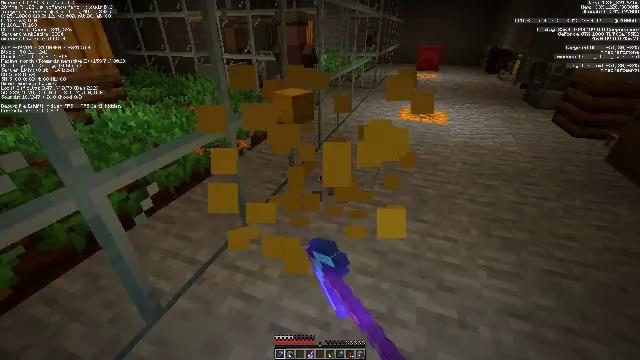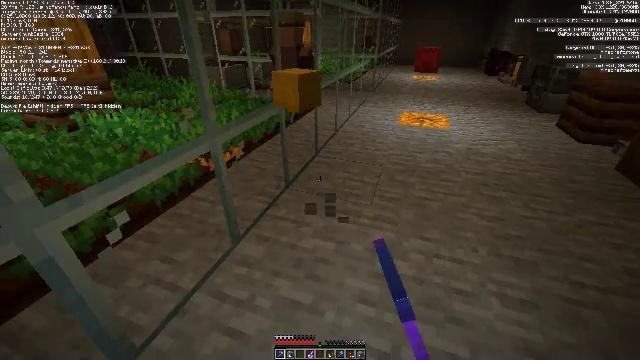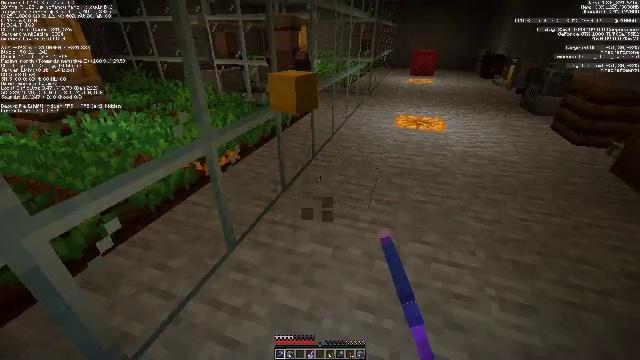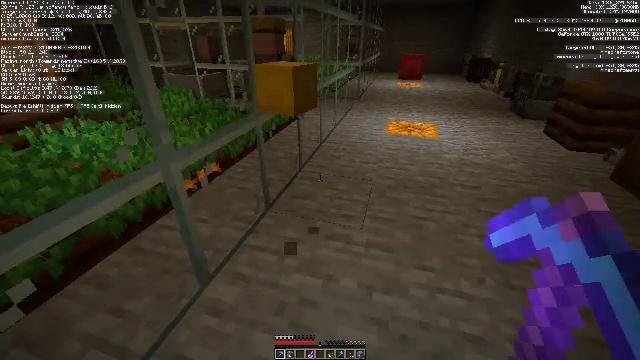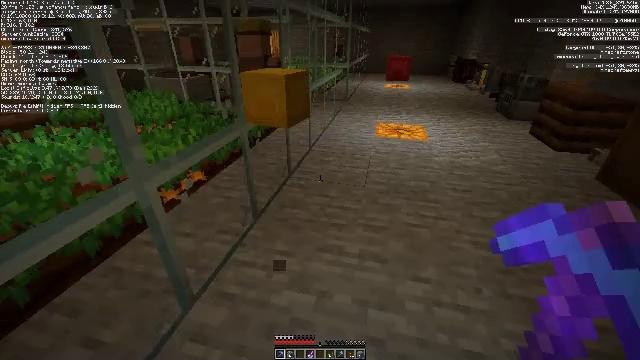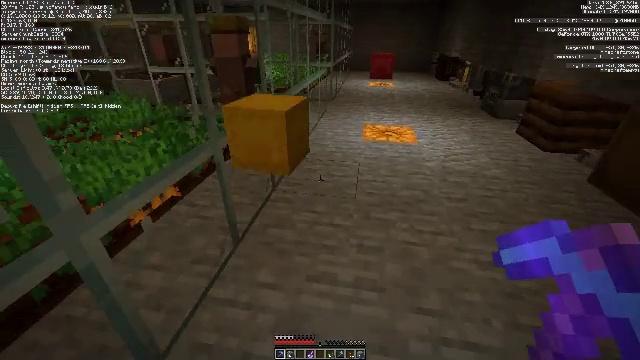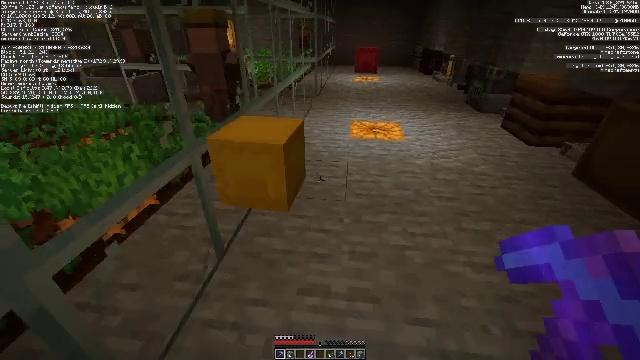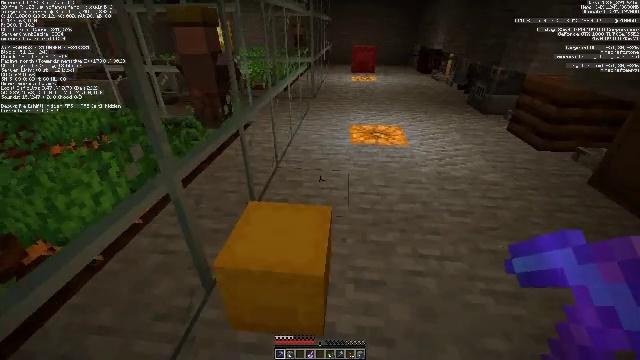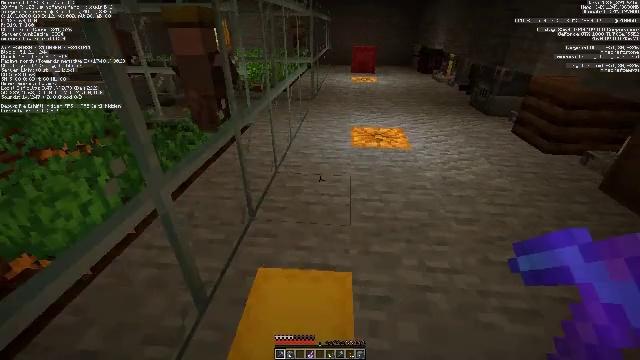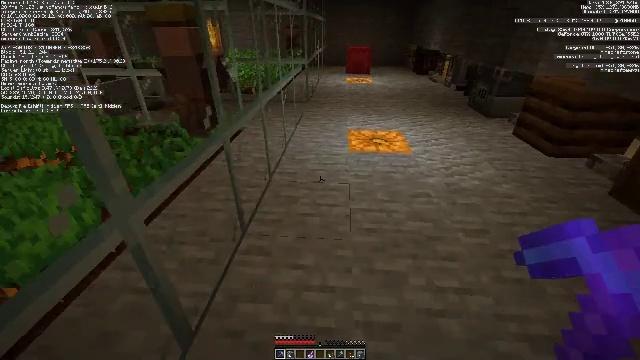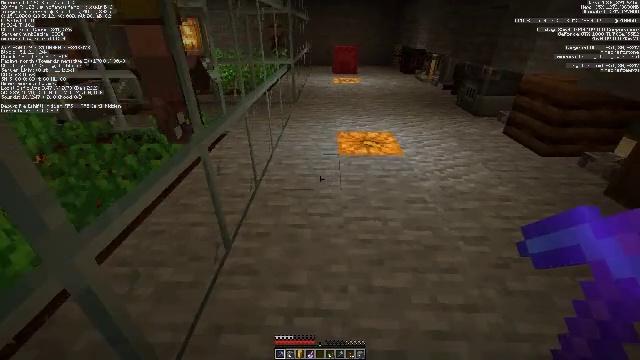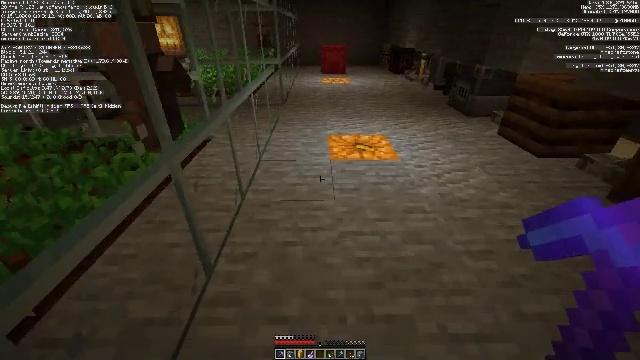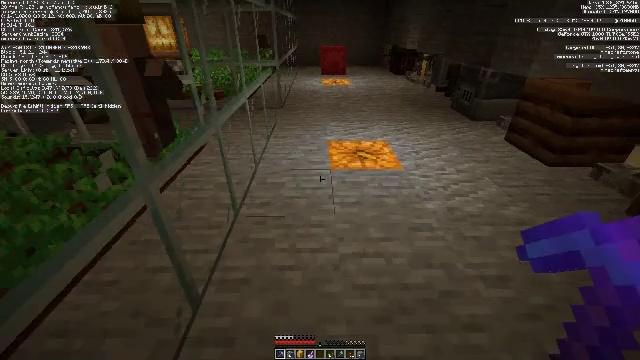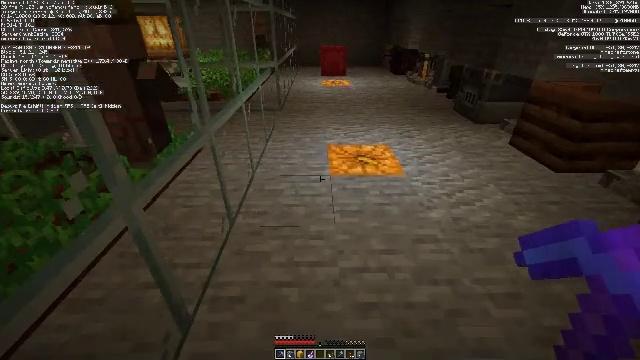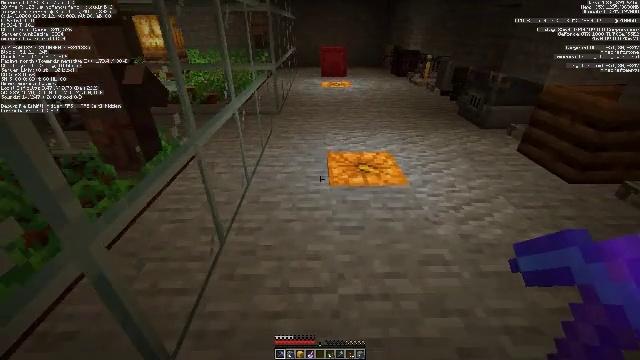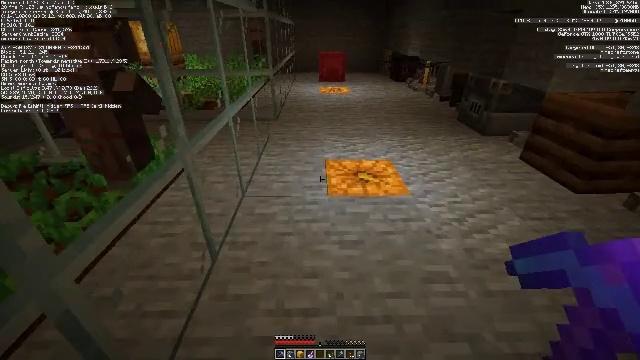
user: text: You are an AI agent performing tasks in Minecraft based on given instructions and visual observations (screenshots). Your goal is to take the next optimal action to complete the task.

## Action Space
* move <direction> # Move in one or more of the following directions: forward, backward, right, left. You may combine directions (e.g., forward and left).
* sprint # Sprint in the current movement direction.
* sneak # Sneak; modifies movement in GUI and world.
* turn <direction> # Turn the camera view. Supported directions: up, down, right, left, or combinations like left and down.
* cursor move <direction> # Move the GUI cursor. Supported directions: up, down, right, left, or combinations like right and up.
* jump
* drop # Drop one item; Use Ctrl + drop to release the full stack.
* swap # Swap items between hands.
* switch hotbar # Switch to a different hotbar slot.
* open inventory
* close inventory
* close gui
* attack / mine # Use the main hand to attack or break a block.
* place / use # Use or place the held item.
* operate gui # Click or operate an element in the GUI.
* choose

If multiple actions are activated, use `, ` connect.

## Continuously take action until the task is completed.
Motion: motion action
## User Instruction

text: Get back the red shulker box.
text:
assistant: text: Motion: move forward
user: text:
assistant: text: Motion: move forward
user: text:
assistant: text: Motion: move forward, turn right
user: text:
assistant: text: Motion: move forward, turn right
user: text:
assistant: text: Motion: move forward, turn right
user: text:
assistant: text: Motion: move forward, turn right and down
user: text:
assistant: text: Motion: move forward
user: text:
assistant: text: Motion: move forward
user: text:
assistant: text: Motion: move forward, turn right
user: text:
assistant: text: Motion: move forward, turn right
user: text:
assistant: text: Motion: move forward, turn right
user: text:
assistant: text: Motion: move forward
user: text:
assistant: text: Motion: move forward
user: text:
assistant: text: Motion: move forward
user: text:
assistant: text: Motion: move forward
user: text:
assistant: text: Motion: move forward, turn right and up
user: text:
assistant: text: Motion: move forward, turn up
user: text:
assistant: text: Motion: move forward, turn right and up
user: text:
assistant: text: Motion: move forward, turn up
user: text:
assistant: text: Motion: move forward, turn up
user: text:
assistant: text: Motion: move forward
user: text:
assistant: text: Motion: move forward, sprint
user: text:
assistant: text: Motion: move forward, sprint
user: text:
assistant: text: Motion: move forward, sprint
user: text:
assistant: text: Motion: move forward, sprint
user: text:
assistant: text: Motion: move forward
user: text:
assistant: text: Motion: move forward
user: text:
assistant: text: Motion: move forward
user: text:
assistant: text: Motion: move forward
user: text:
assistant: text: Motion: move forward